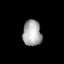
Tissue: skin
Cell type: Epithelial cells
Senescence score: 0.6789
Nuclear area (px): 474
Mean DAPI intensity: 169.755